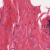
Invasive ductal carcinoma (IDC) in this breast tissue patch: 0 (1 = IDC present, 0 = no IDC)